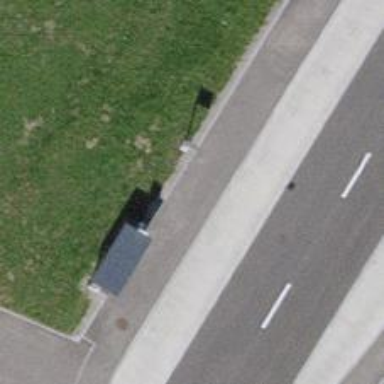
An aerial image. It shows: Bus stop with platform for public transport.